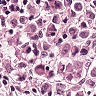
Metastatic tissue present: yes